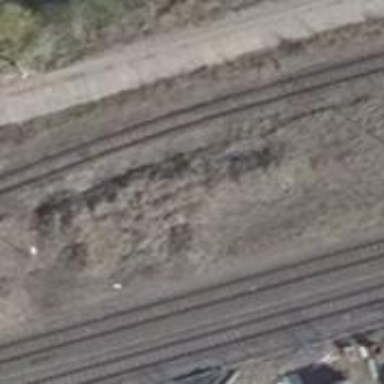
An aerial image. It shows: Railway spur service.